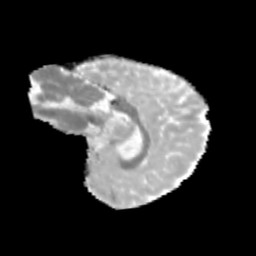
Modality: MD
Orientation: sagittal
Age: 11
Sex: male
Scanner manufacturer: siemens
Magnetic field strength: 3 T
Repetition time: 3.8 s
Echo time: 0.07 s